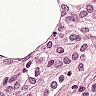
Metastatic tissue present: yes